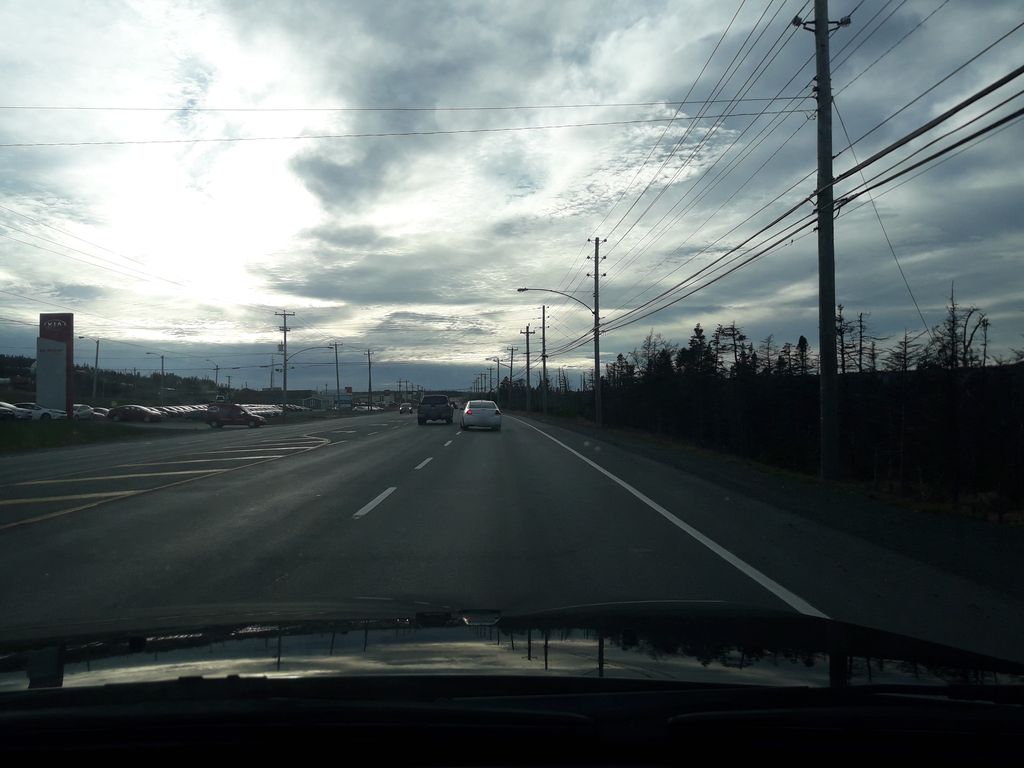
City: st_johns